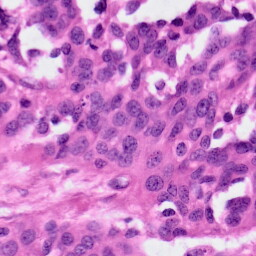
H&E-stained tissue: Ovarian